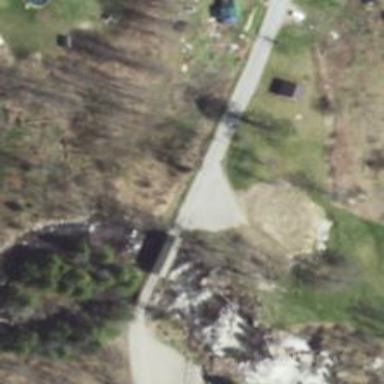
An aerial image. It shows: Residential road with bridge.